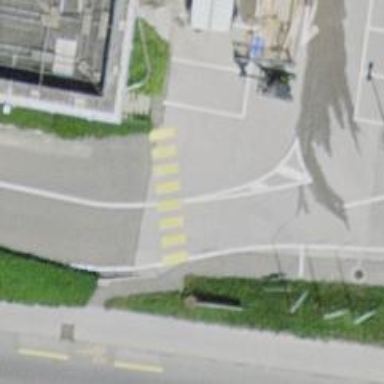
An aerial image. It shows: Marked crossing with zebra markings on the road.